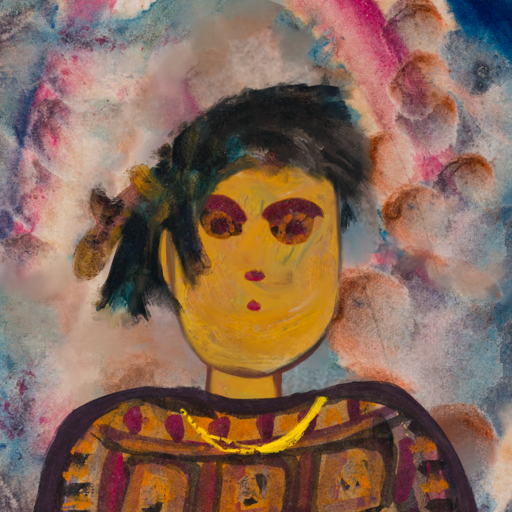
Background: Rupkatha, Head And Neck Front: After_Raid, Face Front: Doll, Bust: Doll, Hair Front: Pipe, Head Accessory: Blank, Second Necklace: Blank, Necklace: Irani_1, Baby: Blank